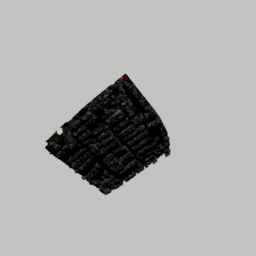
Label: architecture